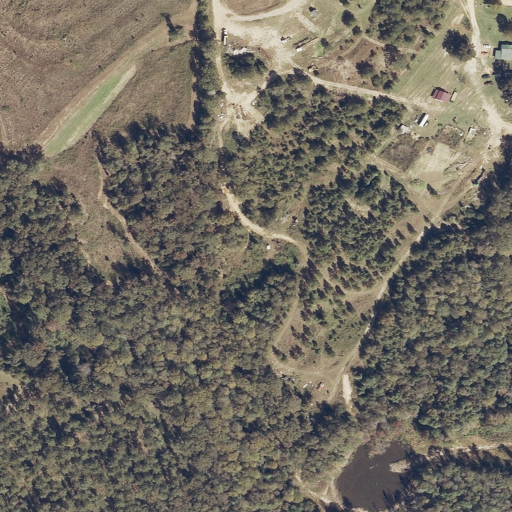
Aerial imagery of mountains in Alabama named Fall Line Hills containing mixed forest, pasture, grassland, shrub, deciduous forest, woody wetlands, evergreen forest, open development, and herbaceous wetlands